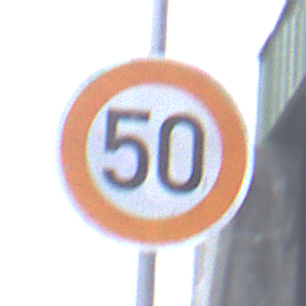
Verkehrszeichen: Geschwindigkeit50
Umgebung: Outdoor, Suburban
Tageszeit: MorningAfternoon
Wetter: Overcast
Licht: Natural
Jahreszeit: NotSpecified
Kontrast: LowContrast